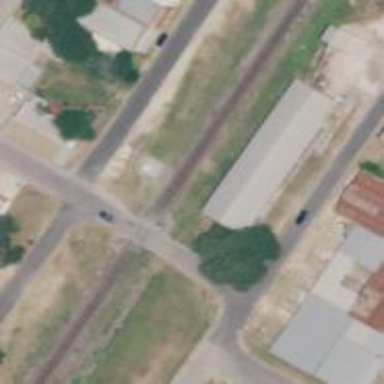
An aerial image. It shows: Level crossing along the railway.